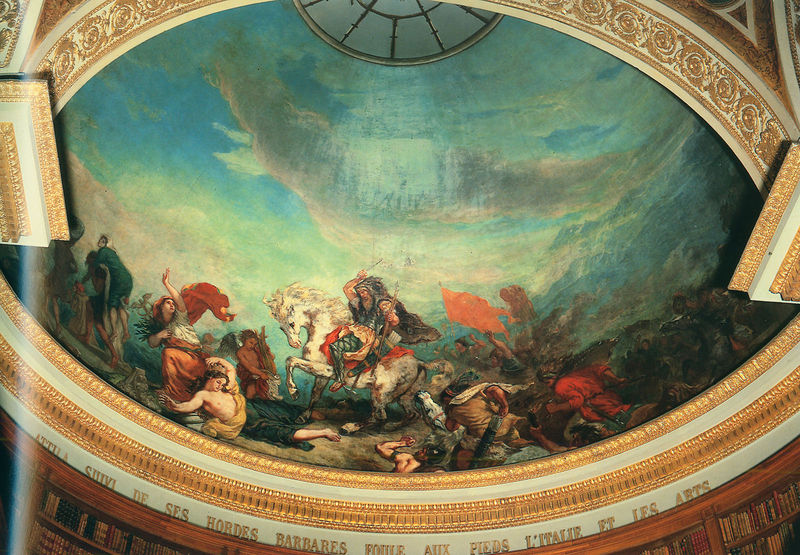
Titel: Italia und die Künste stürzen vor den Hufen des Attila und seiner barbarischen Horden nieder
Künstler: Eugène Delacroix
Standort: Paris, Palais Bourbon (EU - F - Ile-de-France)
Schlagwörter: angriff, blau, gemälde, himmel, kampf, frauen, regal, architektur, tod, kirche, gold, decke, pferd, reiter, rund, engel, fell, bücher, bogen, italien, französisch, kuppel, krieg, schlacht, inschrift, buch, alpen, allegorie, sieg, rom, fries, leid, niederlage, apsis, krieger, chor, griechenland, bibliothek, deckengemälde, fresko, lateinisch, troja, wilde, rote fahne, deckenausmalung, barbaren, attila, lateinischer schriftzug